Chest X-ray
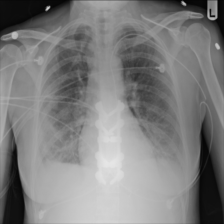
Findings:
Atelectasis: negative
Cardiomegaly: negative
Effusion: negative
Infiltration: negative
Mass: negative
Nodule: negative
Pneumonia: negative
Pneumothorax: negative
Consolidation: negative
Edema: negative
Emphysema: negative
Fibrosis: negative
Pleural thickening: negative
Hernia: negative